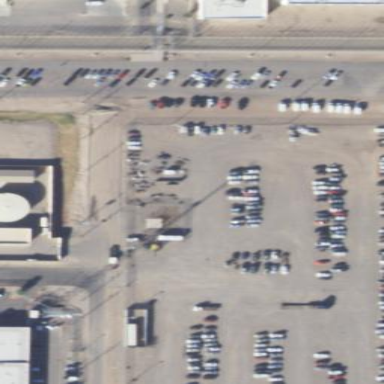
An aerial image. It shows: Parking area with fenced barrier.